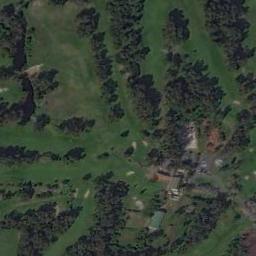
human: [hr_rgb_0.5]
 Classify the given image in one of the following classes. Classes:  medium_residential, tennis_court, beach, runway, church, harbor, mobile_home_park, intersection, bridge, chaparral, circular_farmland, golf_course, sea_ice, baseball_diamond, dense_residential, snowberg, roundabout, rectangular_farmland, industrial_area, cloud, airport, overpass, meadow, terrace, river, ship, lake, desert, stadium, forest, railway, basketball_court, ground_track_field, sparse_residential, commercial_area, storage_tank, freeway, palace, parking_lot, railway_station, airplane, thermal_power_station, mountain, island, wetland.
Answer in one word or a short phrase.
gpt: golf_course